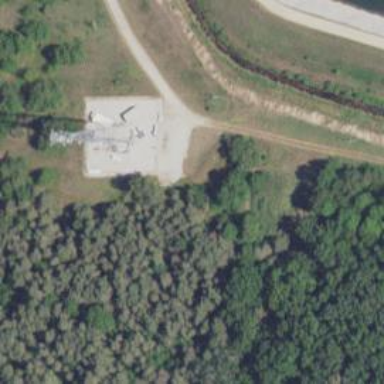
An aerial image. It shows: Man-made mast used for communication purposes.